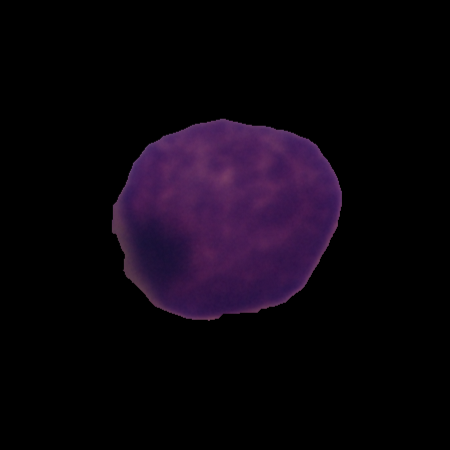
Label: cancer